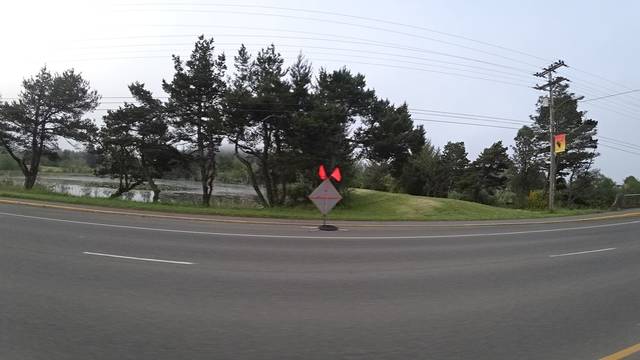
Region: United States
Coordinates: 43.697, -124.114